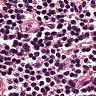
Metastatic tissue present: no